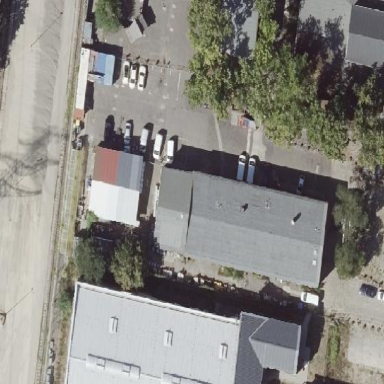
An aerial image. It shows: Commercial building with gabled roof.